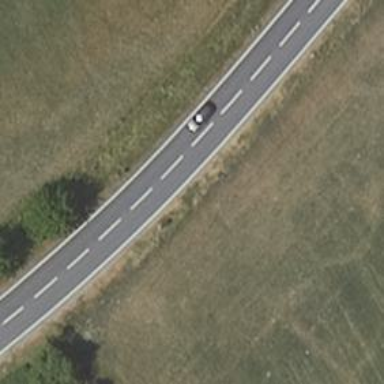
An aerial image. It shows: Secondary road with asphalt surface.